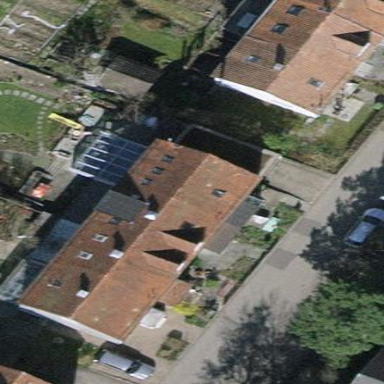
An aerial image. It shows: Building with tiled roof.